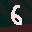
Label: 6